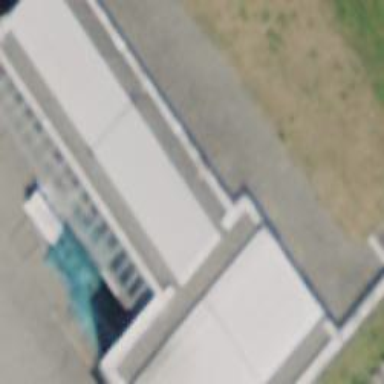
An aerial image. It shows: Service building.